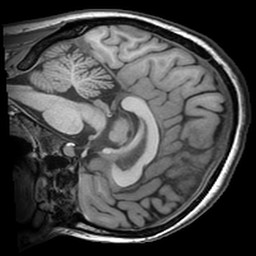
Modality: T1w
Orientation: sagittal
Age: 34
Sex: female
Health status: ill
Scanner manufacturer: ge
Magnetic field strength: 3 T
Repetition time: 0.008164 s
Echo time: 0.003184 s